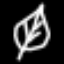
Label: leaf